Interaction volume radius: 5 \u00c5
Interaction volume height: 30 \u00c5
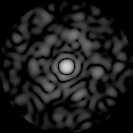
Disorder parameter: 0.801